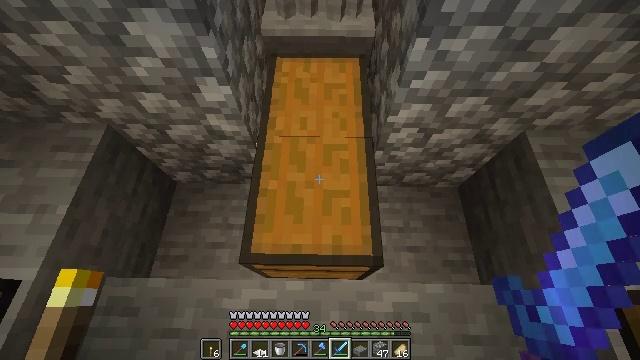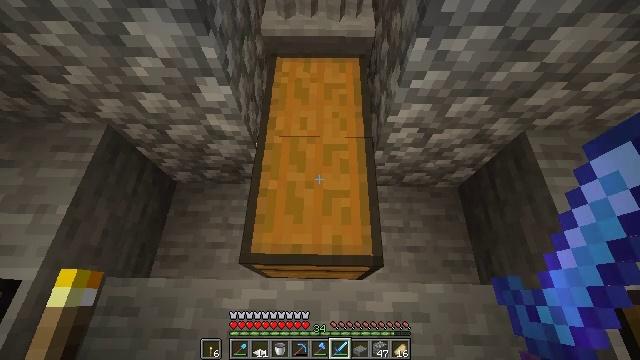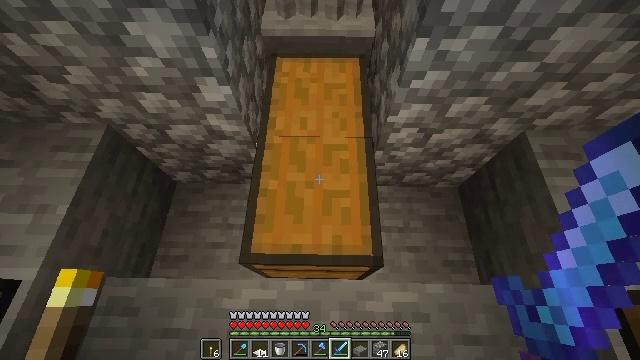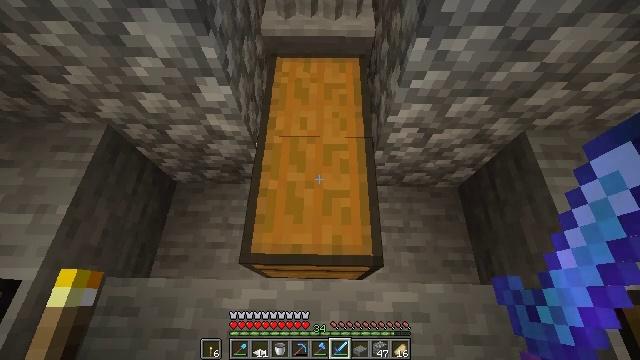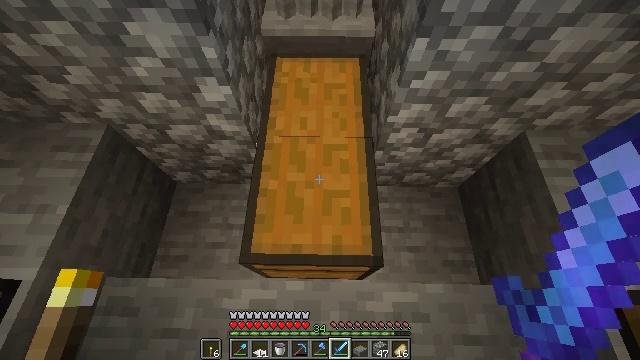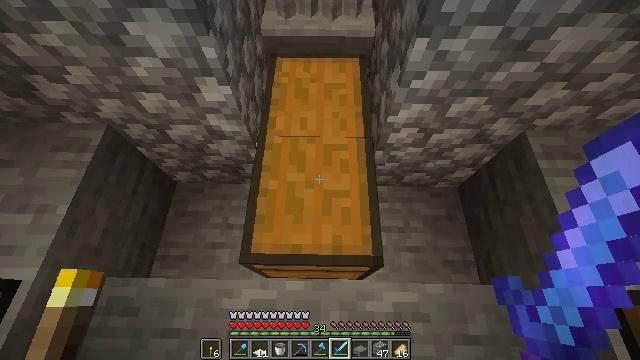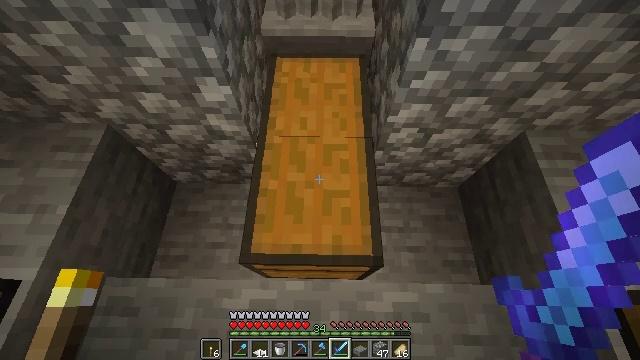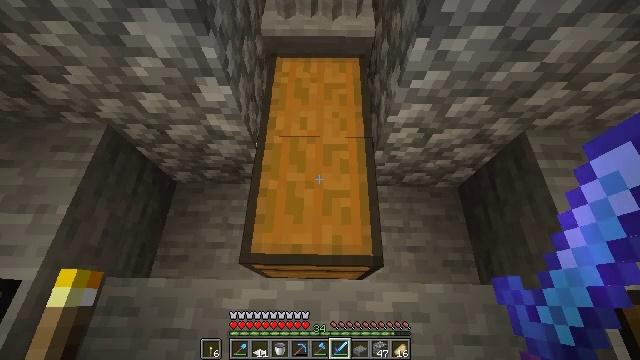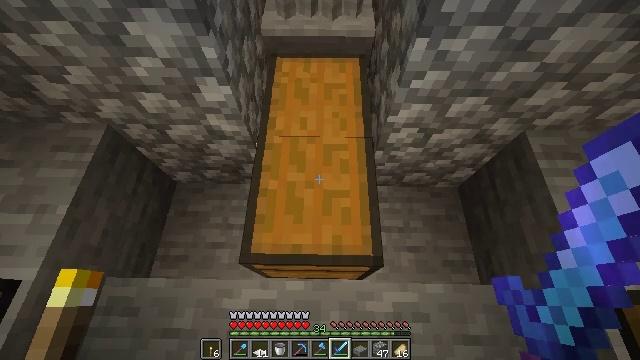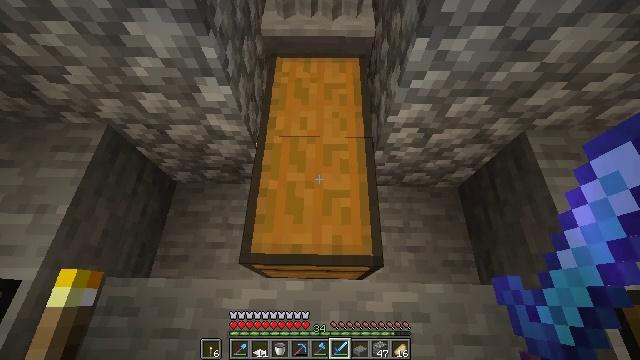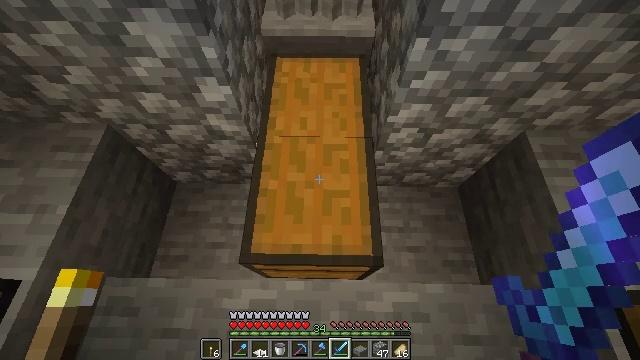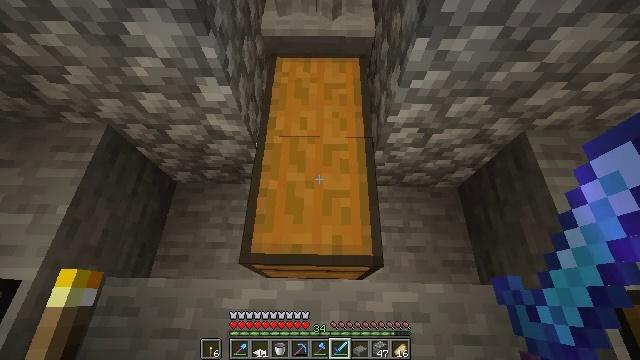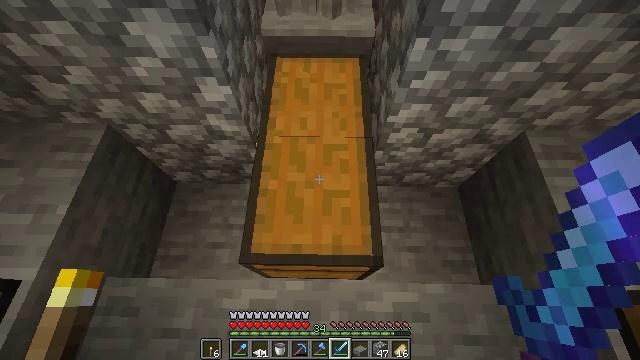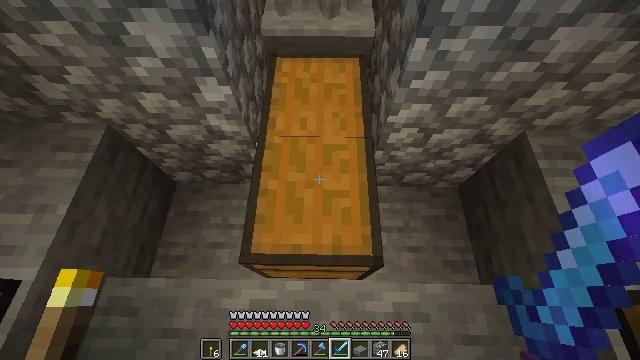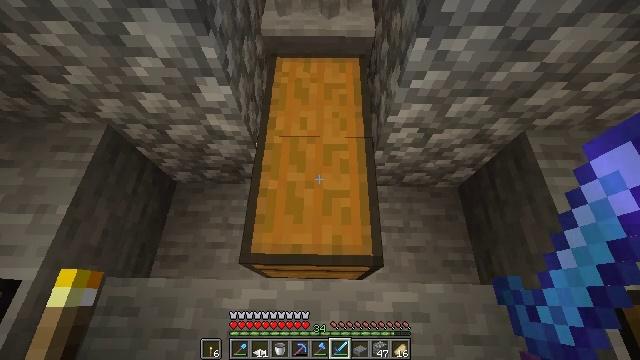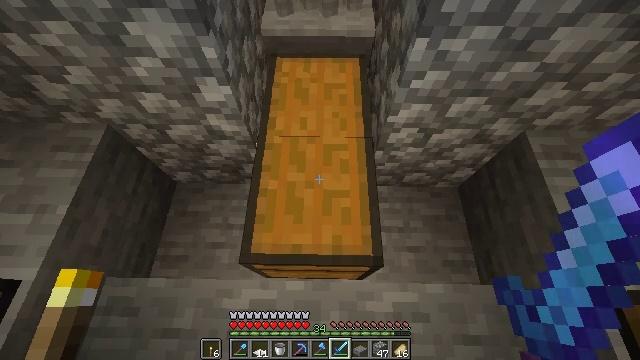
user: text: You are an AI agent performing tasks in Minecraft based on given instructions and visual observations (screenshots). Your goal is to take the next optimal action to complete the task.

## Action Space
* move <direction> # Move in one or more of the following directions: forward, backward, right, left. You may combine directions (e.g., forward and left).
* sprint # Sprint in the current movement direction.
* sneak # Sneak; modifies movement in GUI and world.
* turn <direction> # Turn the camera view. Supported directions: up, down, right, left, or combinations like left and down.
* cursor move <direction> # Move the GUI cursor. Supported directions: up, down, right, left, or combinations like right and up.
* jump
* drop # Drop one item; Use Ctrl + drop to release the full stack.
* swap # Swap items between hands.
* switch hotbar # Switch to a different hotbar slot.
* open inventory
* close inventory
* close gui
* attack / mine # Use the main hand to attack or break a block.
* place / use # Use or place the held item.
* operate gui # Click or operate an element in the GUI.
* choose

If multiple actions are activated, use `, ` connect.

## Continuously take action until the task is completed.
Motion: motion action
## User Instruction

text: Drop a diamond sword.
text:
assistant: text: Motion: no_op
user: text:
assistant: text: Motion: no_op
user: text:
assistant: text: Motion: no_op
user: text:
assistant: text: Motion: no_op
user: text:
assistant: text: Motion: no_op
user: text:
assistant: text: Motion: no_op
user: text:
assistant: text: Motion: no_op
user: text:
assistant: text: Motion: no_op
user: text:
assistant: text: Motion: no_op
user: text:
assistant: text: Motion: no_op
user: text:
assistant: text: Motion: no_op
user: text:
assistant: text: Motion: no_op
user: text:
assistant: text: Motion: no_op
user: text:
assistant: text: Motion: no_op
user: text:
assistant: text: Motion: no_op
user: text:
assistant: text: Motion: no_op
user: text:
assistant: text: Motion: no_op
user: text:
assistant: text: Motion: no_op
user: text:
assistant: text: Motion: no_op
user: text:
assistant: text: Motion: no_op
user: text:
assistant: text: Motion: no_op
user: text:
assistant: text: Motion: no_op
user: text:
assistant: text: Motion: no_op
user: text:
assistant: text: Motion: no_op
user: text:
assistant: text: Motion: no_op
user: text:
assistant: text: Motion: no_op
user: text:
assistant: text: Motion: no_op
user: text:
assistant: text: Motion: no_op
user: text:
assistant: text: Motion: no_op
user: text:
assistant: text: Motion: no_op